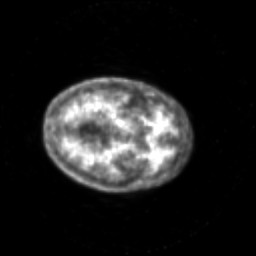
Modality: PET
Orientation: axial
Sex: female
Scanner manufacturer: siemens